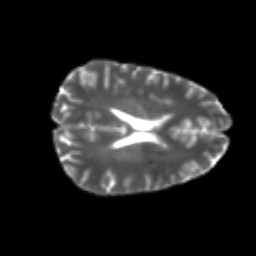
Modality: T2w
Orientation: axial
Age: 24
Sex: female
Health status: healthy
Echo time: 0.074 s